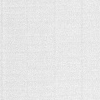
Atmospheric dust classification: dusty